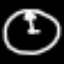
Label: clock